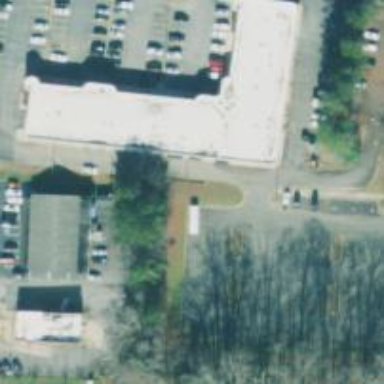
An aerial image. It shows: Retail building.